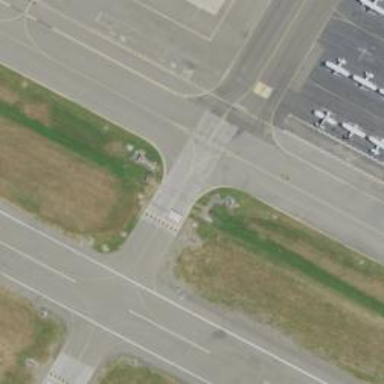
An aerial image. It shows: View of taxiway at the airport.